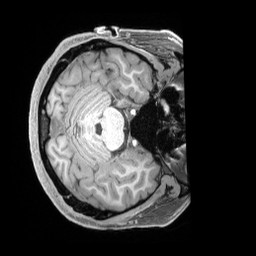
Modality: T1w
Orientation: axial
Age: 25
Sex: male
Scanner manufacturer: siemens
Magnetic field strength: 3 T
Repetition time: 2.4 s
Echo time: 0.00222 s